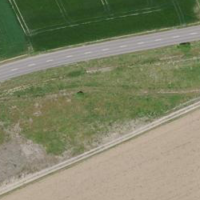
EUNIS habitat code: 52
Species observed at this site:
Lysandra bellargus
Calliptamus italicus
Oedipoda caerulescens